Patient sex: F
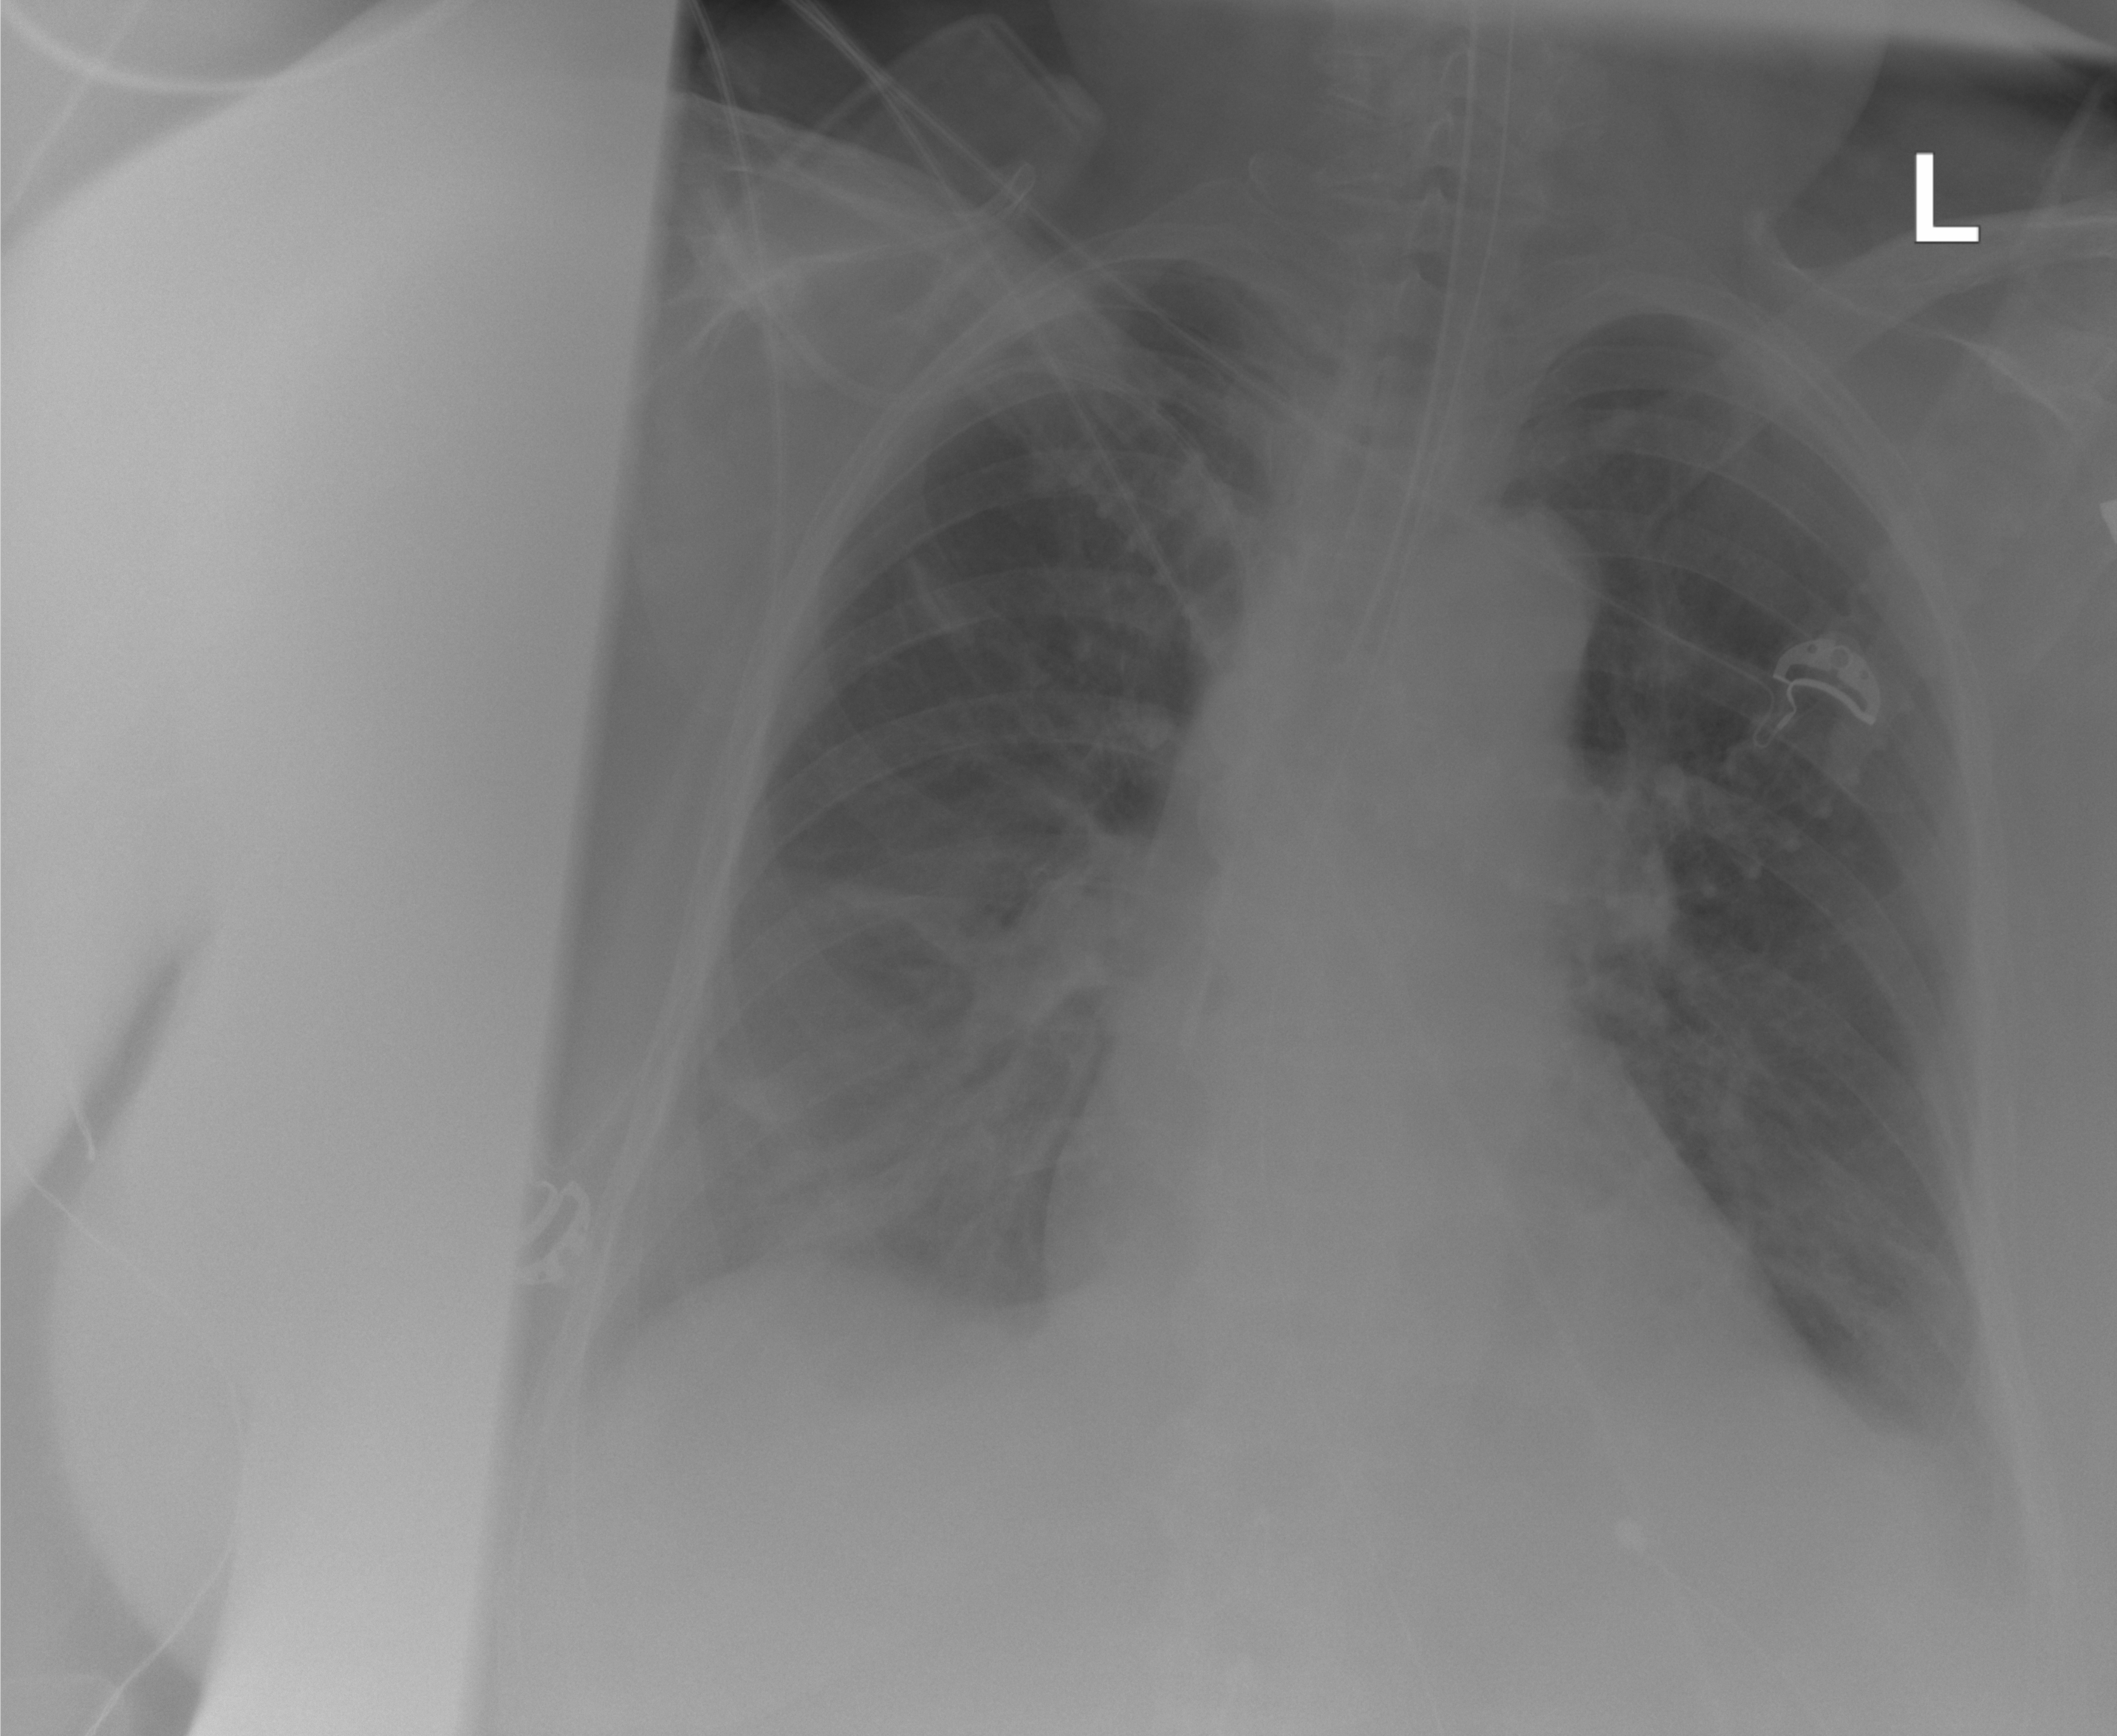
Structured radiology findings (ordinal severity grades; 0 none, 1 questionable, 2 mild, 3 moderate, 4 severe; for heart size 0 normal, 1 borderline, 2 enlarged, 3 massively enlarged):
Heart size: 0
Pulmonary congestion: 2
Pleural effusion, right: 2
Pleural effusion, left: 2
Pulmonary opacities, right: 1
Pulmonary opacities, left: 0
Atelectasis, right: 2
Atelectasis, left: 2